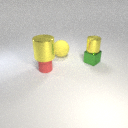
small green metal cube below small yellow metal cylinder